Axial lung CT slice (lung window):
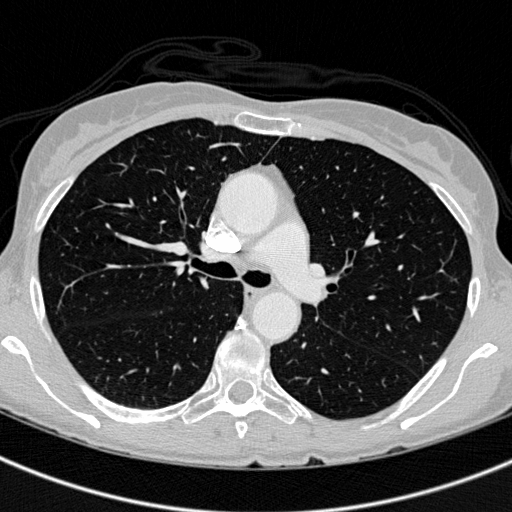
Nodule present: no